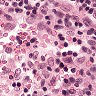
Metastatic tissue present: no